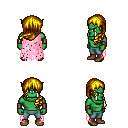
a pixel art fantasy rpg character, male body template, orc, green skin, pink tattered cape, teal pants, blonde left-swept hairstyle, leather bracers, brown shoes, four views (front, back, left, right), 2x2 character sprite sheet, small pixel art, hard edges, no anti-aliasing